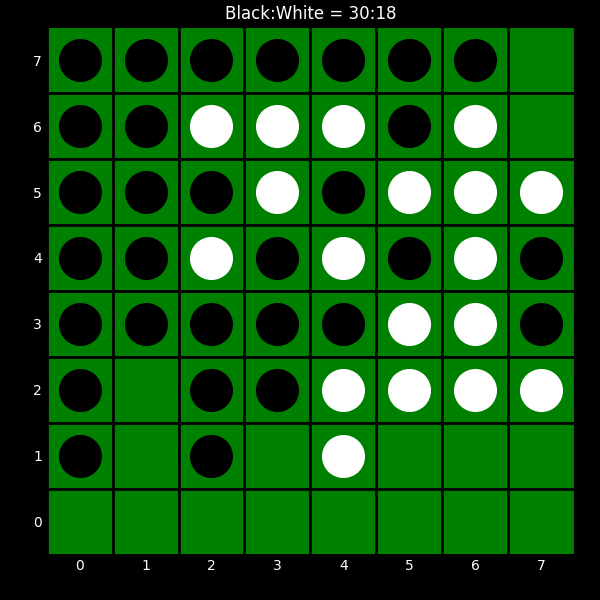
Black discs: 30
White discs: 18